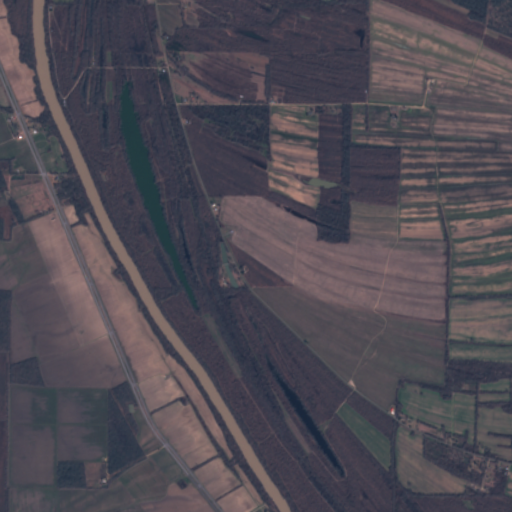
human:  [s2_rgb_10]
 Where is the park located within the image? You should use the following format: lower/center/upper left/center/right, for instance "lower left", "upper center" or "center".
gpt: The park is located in the lower right of the image.
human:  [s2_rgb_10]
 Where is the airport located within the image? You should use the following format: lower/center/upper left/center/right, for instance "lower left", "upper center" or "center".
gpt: There is no airport in the image.